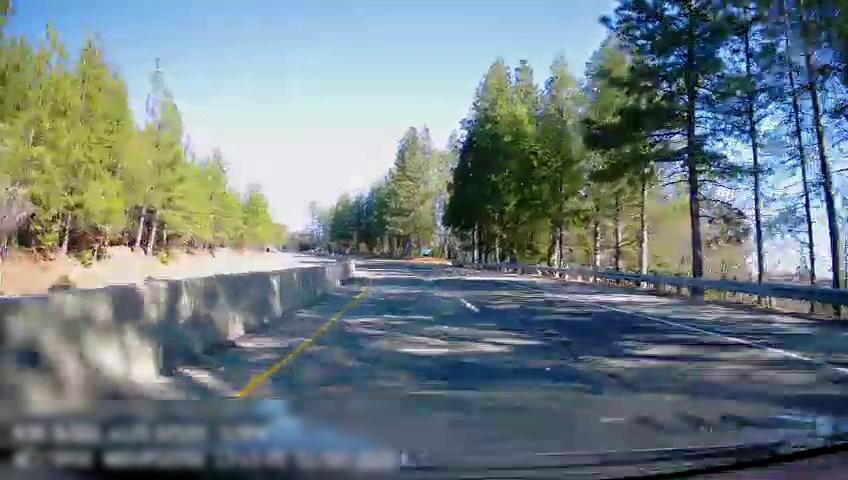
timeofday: Day
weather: Sunny
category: Drivable Space
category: Drivable Space
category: Lanes | Current Lane
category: Lanes | Current Lane
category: Lanes | Alternate Lane
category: Traffic | Signs